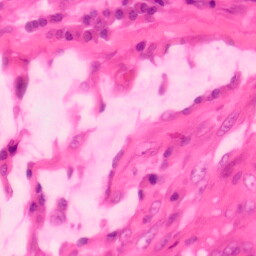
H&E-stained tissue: Colon